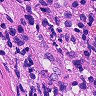
Metastatic tissue present: no